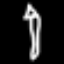
Label: pencil